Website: apple-inc
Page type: customer-info-address
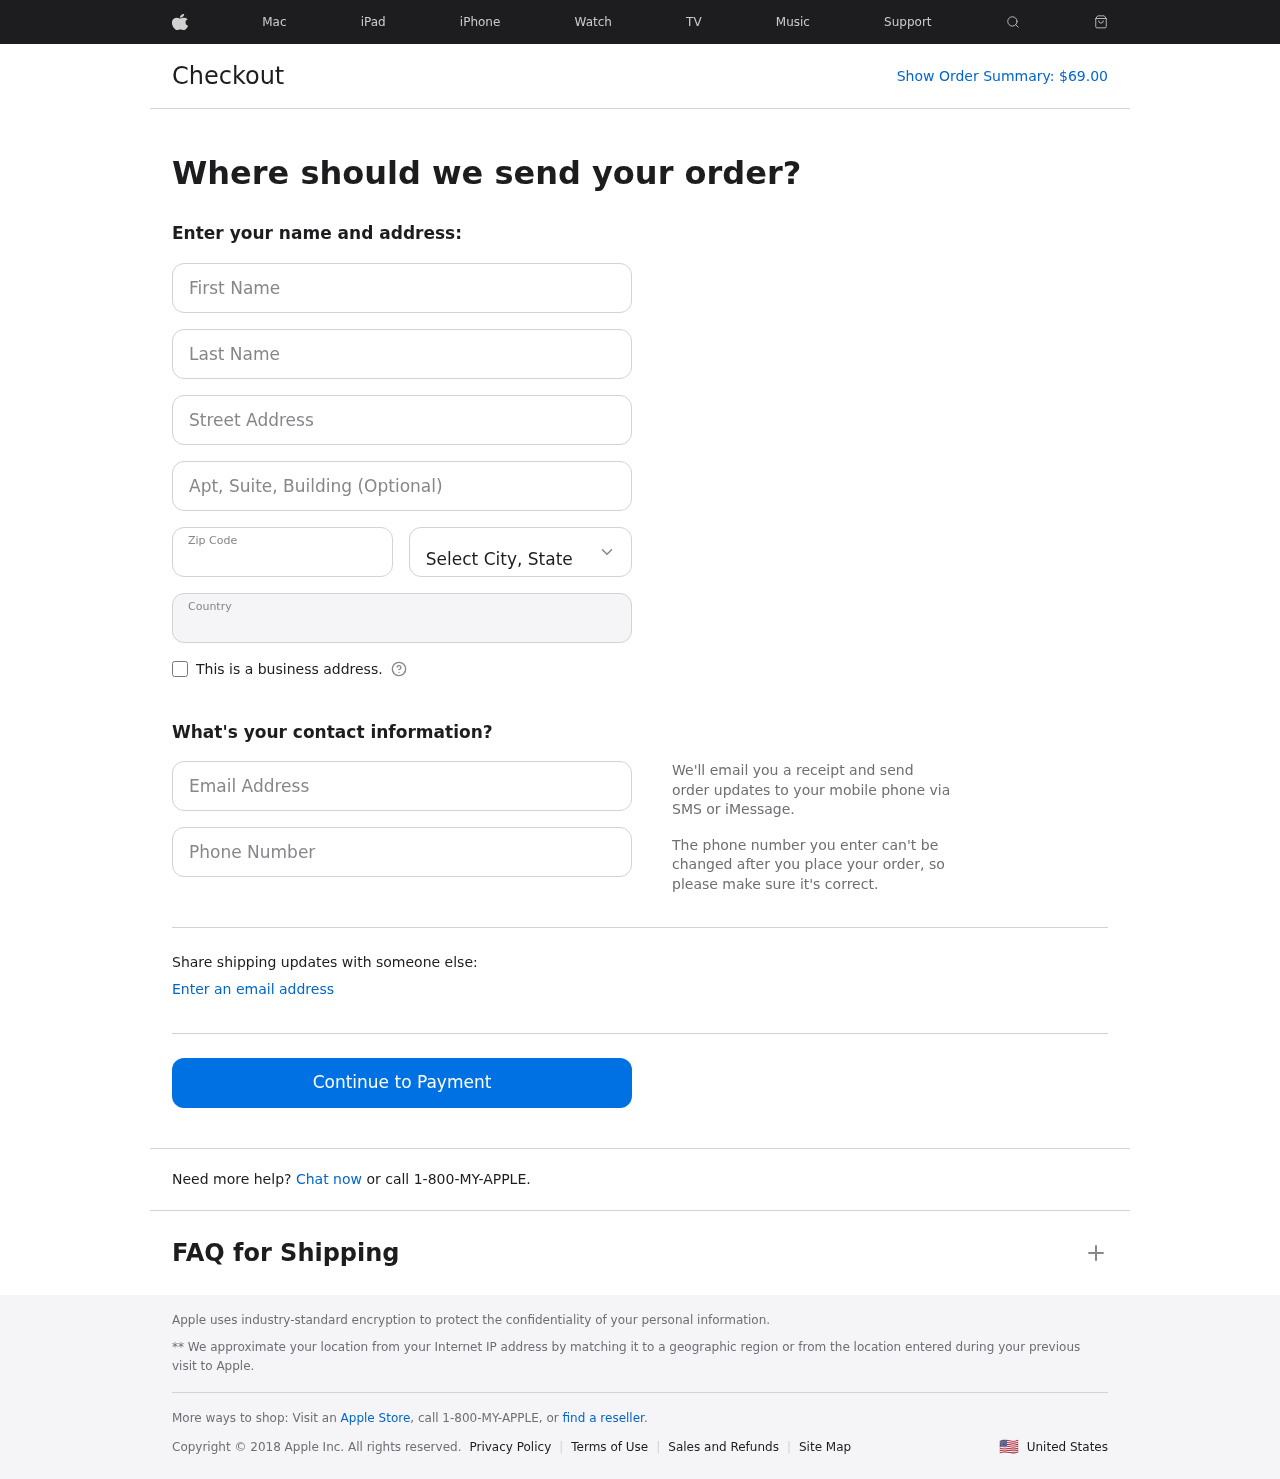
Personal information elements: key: PII_CITY_STATE
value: Mendozatown, PR
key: PII_COUNTRY
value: United States
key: PII_EMAIL
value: kcooper@hotmail.com
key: PII_FIRSTNAME
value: Kelly
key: PII_LASTNAME
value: Cooper
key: PII_PHONE
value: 6343553545
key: PII_POSTCODE
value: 44992
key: PII_STREET
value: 99534 Allen Meadows
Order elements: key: ORDER_TOTAL
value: $69.00